【题型】填空题　【知识点】平面几何　【难度】medium
已知矩形 \(ABCD\)，\(AB=6\)，\(BC=8\)，点 \(P\) 是边 \(BC\) 上的动点，以 \(B\) 为圆心，\(BP\) 为半径画圆，将圆 \(B\) 沿直线 \(AP\) 翻折得到圆 \(B'\)，如果点 \(D\) 恰好在圆 \(B\) 与圆 \(B'\) 的连心线上，那么圆 \(B\) 与圆 \(B'\) 的公共弦的长度为 \underline{\quad\quad}.
【解答】
【答案】\(\dfrac{27}{5}\)

【详解】解：如图，连接 \(BE\)，\(B'E\)，\(B'P\)，设 \(AP\) 与 \(BB'\) 交于点 \(O\).

由圆 \(B\) 沿直线 \(AP\) 翻折得到圆 \(B'\)，点 \(D\) 恰好在圆 \(B\) 与圆 \(B'\) 的连心线上，

\(\therefore BE = B'E = B'P = BP\),

\(\therefore\) 四边形 \(BEB'P\) 是菱形.

\(\therefore BB' \perp EP\)，\(OE = OP = \dfrac{1}{2}EP\).

\(\therefore \angle BOP = 90^\circ\),

\(\therefore \angle CBD + \angle APB = 90^\circ\).

\(\because\) 四边形 \(ABCD\) 是矩形,

\(\therefore \angle ABC = \angle BCD = 90^\circ\)，\(AB = CD = 6\)，\(BC = AD = 8\).

\(\therefore \angle ABD + \angle CBD = \angle APB + \angle BAP = 90^\circ\),

\(\therefore \angle ABD = \angle APB\)，\(\angle CBD = \angle BAP\).

\(\therefore \tan \angle CBD = \tan \angle BAP\),

\(\therefore \dfrac{CD}{BC} = \dfrac{BP}{AB} = \dfrac{OP}{OB}\).

\(\therefore \dfrac{6}{8} = \dfrac{BP}{6} = \dfrac{OP}{OB}\),

\(\therefore BP = \dfrac{9}{2}\)，\(OB = \dfrac{4}{3}OP\).

在 \(Rt\triangle BOP\) 中，\(OB^2 + OP^2 = BP^2\),

\(\therefore \left(\dfrac{4}{3}OP\right)^2 + OP^2 = \left(\dfrac{9}{2}\right)^2\),

\(\therefore OP = \dfrac{27}{10}\),

\(\therefore EP = 2OP = \dfrac{27}{5}\),

\(\therefore\) 圆 \(B\) 与圆 \(B'\) 的公共弦的长度为 \(\dfrac{27}{5}\).

故答案为：\(\dfrac{27}{5}\).

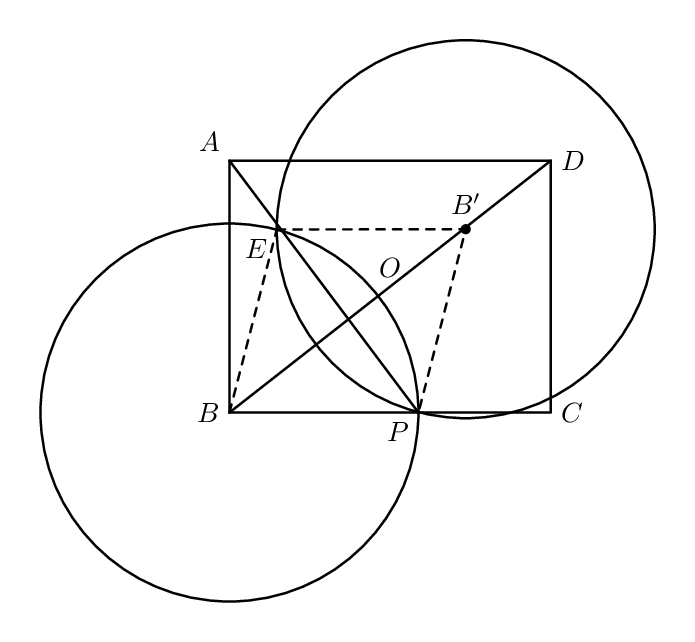